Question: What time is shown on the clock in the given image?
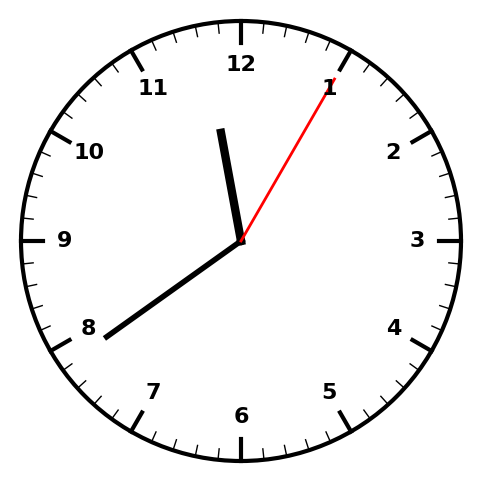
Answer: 11:39:05